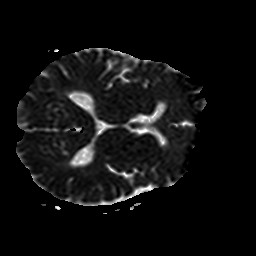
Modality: ADC
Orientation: axial
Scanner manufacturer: philips
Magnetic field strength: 1.5 T
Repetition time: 3.104 s
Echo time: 0.06241 s